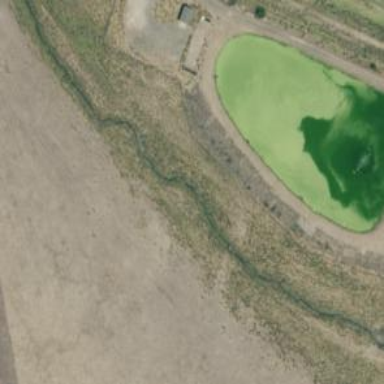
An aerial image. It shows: Body of wastewater.